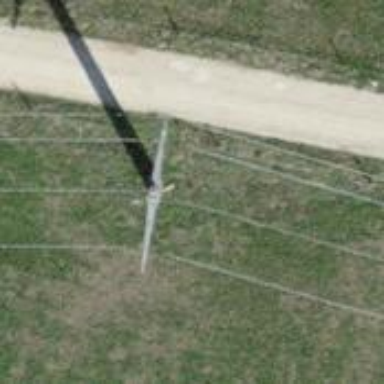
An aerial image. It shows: Power pole.